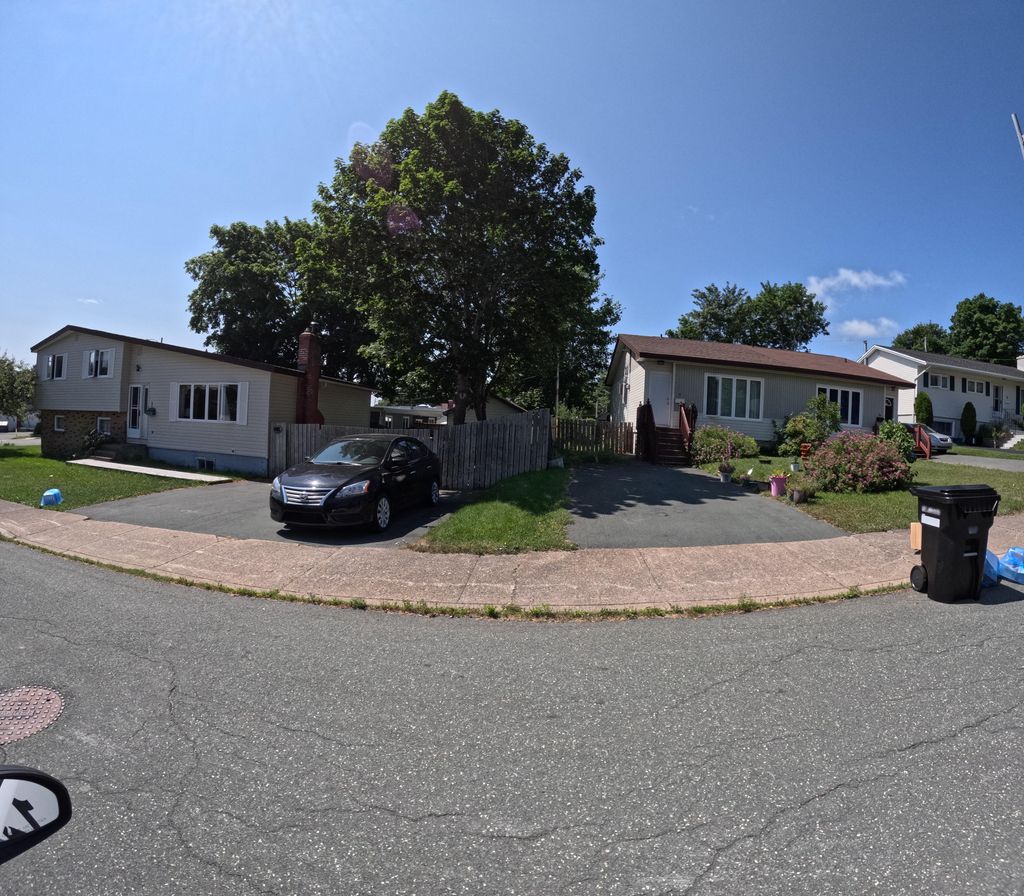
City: st_johns